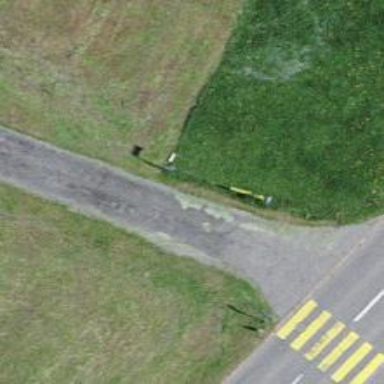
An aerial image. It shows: Bus stop with designated public transport stop position.